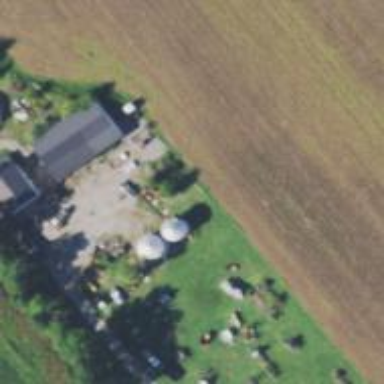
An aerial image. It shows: Silo.